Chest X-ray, PA view. Patient: 52 years old, sex F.
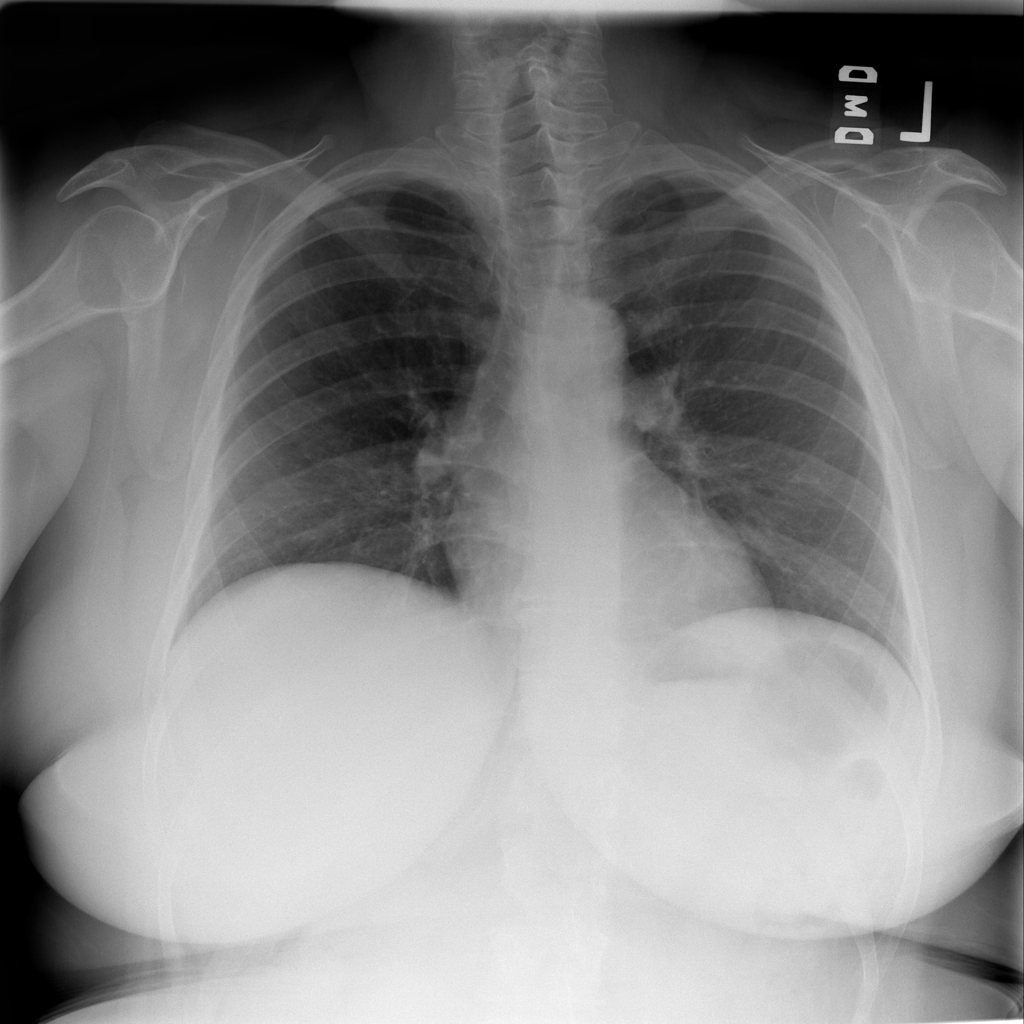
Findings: No Finding